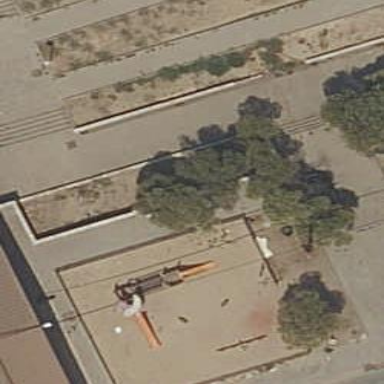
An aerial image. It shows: Playground surrounded by fence.